Question: I am trying to have a dropdown button within plotly that enables to use different columns of my dataframe for traces to be drawn. However, switching from the first trace to another, arbitrary values gets plotted (not sure what values plotly uses after the first change, but they don't match the dataframe values), the legend gets screwed up (colors are not unique anymore, labels are out of order, not all of the values are shown on the legend, etc.). You can see the plot in action at the link below on R-pubs.
<URL>
What do I mean by not the right traces are drawn? Simply switching to A2 and going back to A1, you see that the plot looks different from the first render and there are duplicated colors/labels on the plot and the legend.
Here's the code I have used (see the reproducible data at the bottom). Here, I am adding 7 traces and then within the 'layout' argument I assign these 7 traces to the dropdown button.
'''
ex_df %>%
plot_ly(x = ~Date, color = ~Model) %>%
add_lines(y = ~'A1') %>%
add_lines(y = ~'A2', visible = F) %>%
add_lines(y = ~'A3', visible = F) %>%
add_lines(y = ~'B1', visible = F) %>%
add_lines(y = ~'B2', visible = F) %>%
add_lines(y = ~'C1', visible = F) %>%
add_lines(y = ~'C2', visible = F) %>%
layout(
title = "Plotly Dropdown Menus",
xaxis = list(domain = c(1, 1)),
yaxis = list(title = "Value"),
updatemenus = list(
list(y = 10,
buttons = list(
list(method = "restyle",
args = list("visible", list(T, F, F, F, F, F, F)),
label = "A1"),
list(method = "restyle",
args = list("visible", list(F, T, F, F, F, F, F)),
label = "A2"),
list(method = "restyle",
args = list("visible", list(F, F, T, F, F, F, F)),
label = "A3"),
list(method = "restyle",
args = list("visible", list(F, F, F, T, F, F, F)),
label = "B1"),
list(method = "restyle",
args = list("visible", list(F, F, F, F, T, F, F)),
label = "B2"),
list(method = "restyle",
args = list("visible", list(F, F, F, F, F, T, F)),
label = "C1"),
list(method = "restyle",
args = list("visible", list(F, F, F, F, F, F, T)),
label = "C2")
)
)
)
)
'''
The code runs fine, and looks OK with the first render.

#### Example Dataset:
'''
#dput(ex_df)
ex_df <- structure(list(Model = c("M_0", "M_1", "M_2", "M_3", "M_4", "M_5",
"M_0", "M_1", "M_2", "M_3", "M_4", "M_5",
"M_0", "M_1", "M_2", "M_3", "M_4", "M_5"),
Date = structure(c(<PHONE>, <PHONE>, <PHONE>,
<PHONE>, <PHONE>, <PHONE>,
<PHONE>, <PHONE>, <PHONE>,
<PHONE>, <PHONE>, <PHONE>,
<PHONE>, <PHONE>, <PHONE>,
<PHONE>, <PHONE>, <PHONE>),
tzone = "", class = c("POSIXct", "POSIXt")),
A1 = c(4.3924, 2.77967, 3.23016, 3.23016, 4.3924, 4.3924,
4.45712, 2.8175, 3.27791, 3.27789, 4.45715, 4.43708,
4.87661, 3.10666, 3.61006, 3.61005, 4.8779, 4.79372),
A2 = c(0.19052, 0.19052, 0.19052, 0.19052, 0.19052, 0.19052,
0.43156, 0.43156, 0.43156, 0.43163, 0.43156, 0.43156,
0.6055, 0.6055, 0.6055, 0.60551, 0.6055, 0.6055),
A3 = c(NA, 4.33173, 3.88124, 3.88124, 2.719, 2.719,
NA, 4.33173, 3.96342, 3.9293, 2.719, 2.719,
NA, 4.34133, 2.46357, 4.12238, 2.719, 2.719),
B1 = c(13.03056, 11.41784, 11.86833, 11.86833, 13.03056,13.03056,
13.02643, 11.41376, 11.86428, 11.86428,13.02643, 13.02643,
13.01181, 11.3972, 11.84812, 11.84812, 13.01181, 13.01093),
B2 = c(15.90011, 18.61912, 14.73789, 18.61912, 18.6191, 18.6191,
20.56435, 21.78546, 20.17156, 21.78857, 21.78544, 21.78544,
18.05423, 19.96631, 17.51721, 19.96667, 19.96629, 19.96629),
C1 = c(116.84061, 116.84061, 120.72184, 116.84061, 116.84061, 116.84062,
35.50683, 35.50684, 36.85026, 35.56428, 35.50684, 35.50679,
162.67923, 162.67924, 168.46906, 162.67662, 162.67924, 162.67929),
C2 = c(<PHONE>, <PHONE>, 106.33588, 106.33589, <PHONE>, 106.33603,
-24.20234, -24.20234, -25.43058, -24.17748, -24.20234, -24.20229,
345.84013, 345.84011, 332.59987, 345.83915, 345.84011, 345.84026)),
class = c("tbl_df", "tbl", "data.frame"), row.names = c(NA, -18L))
'''
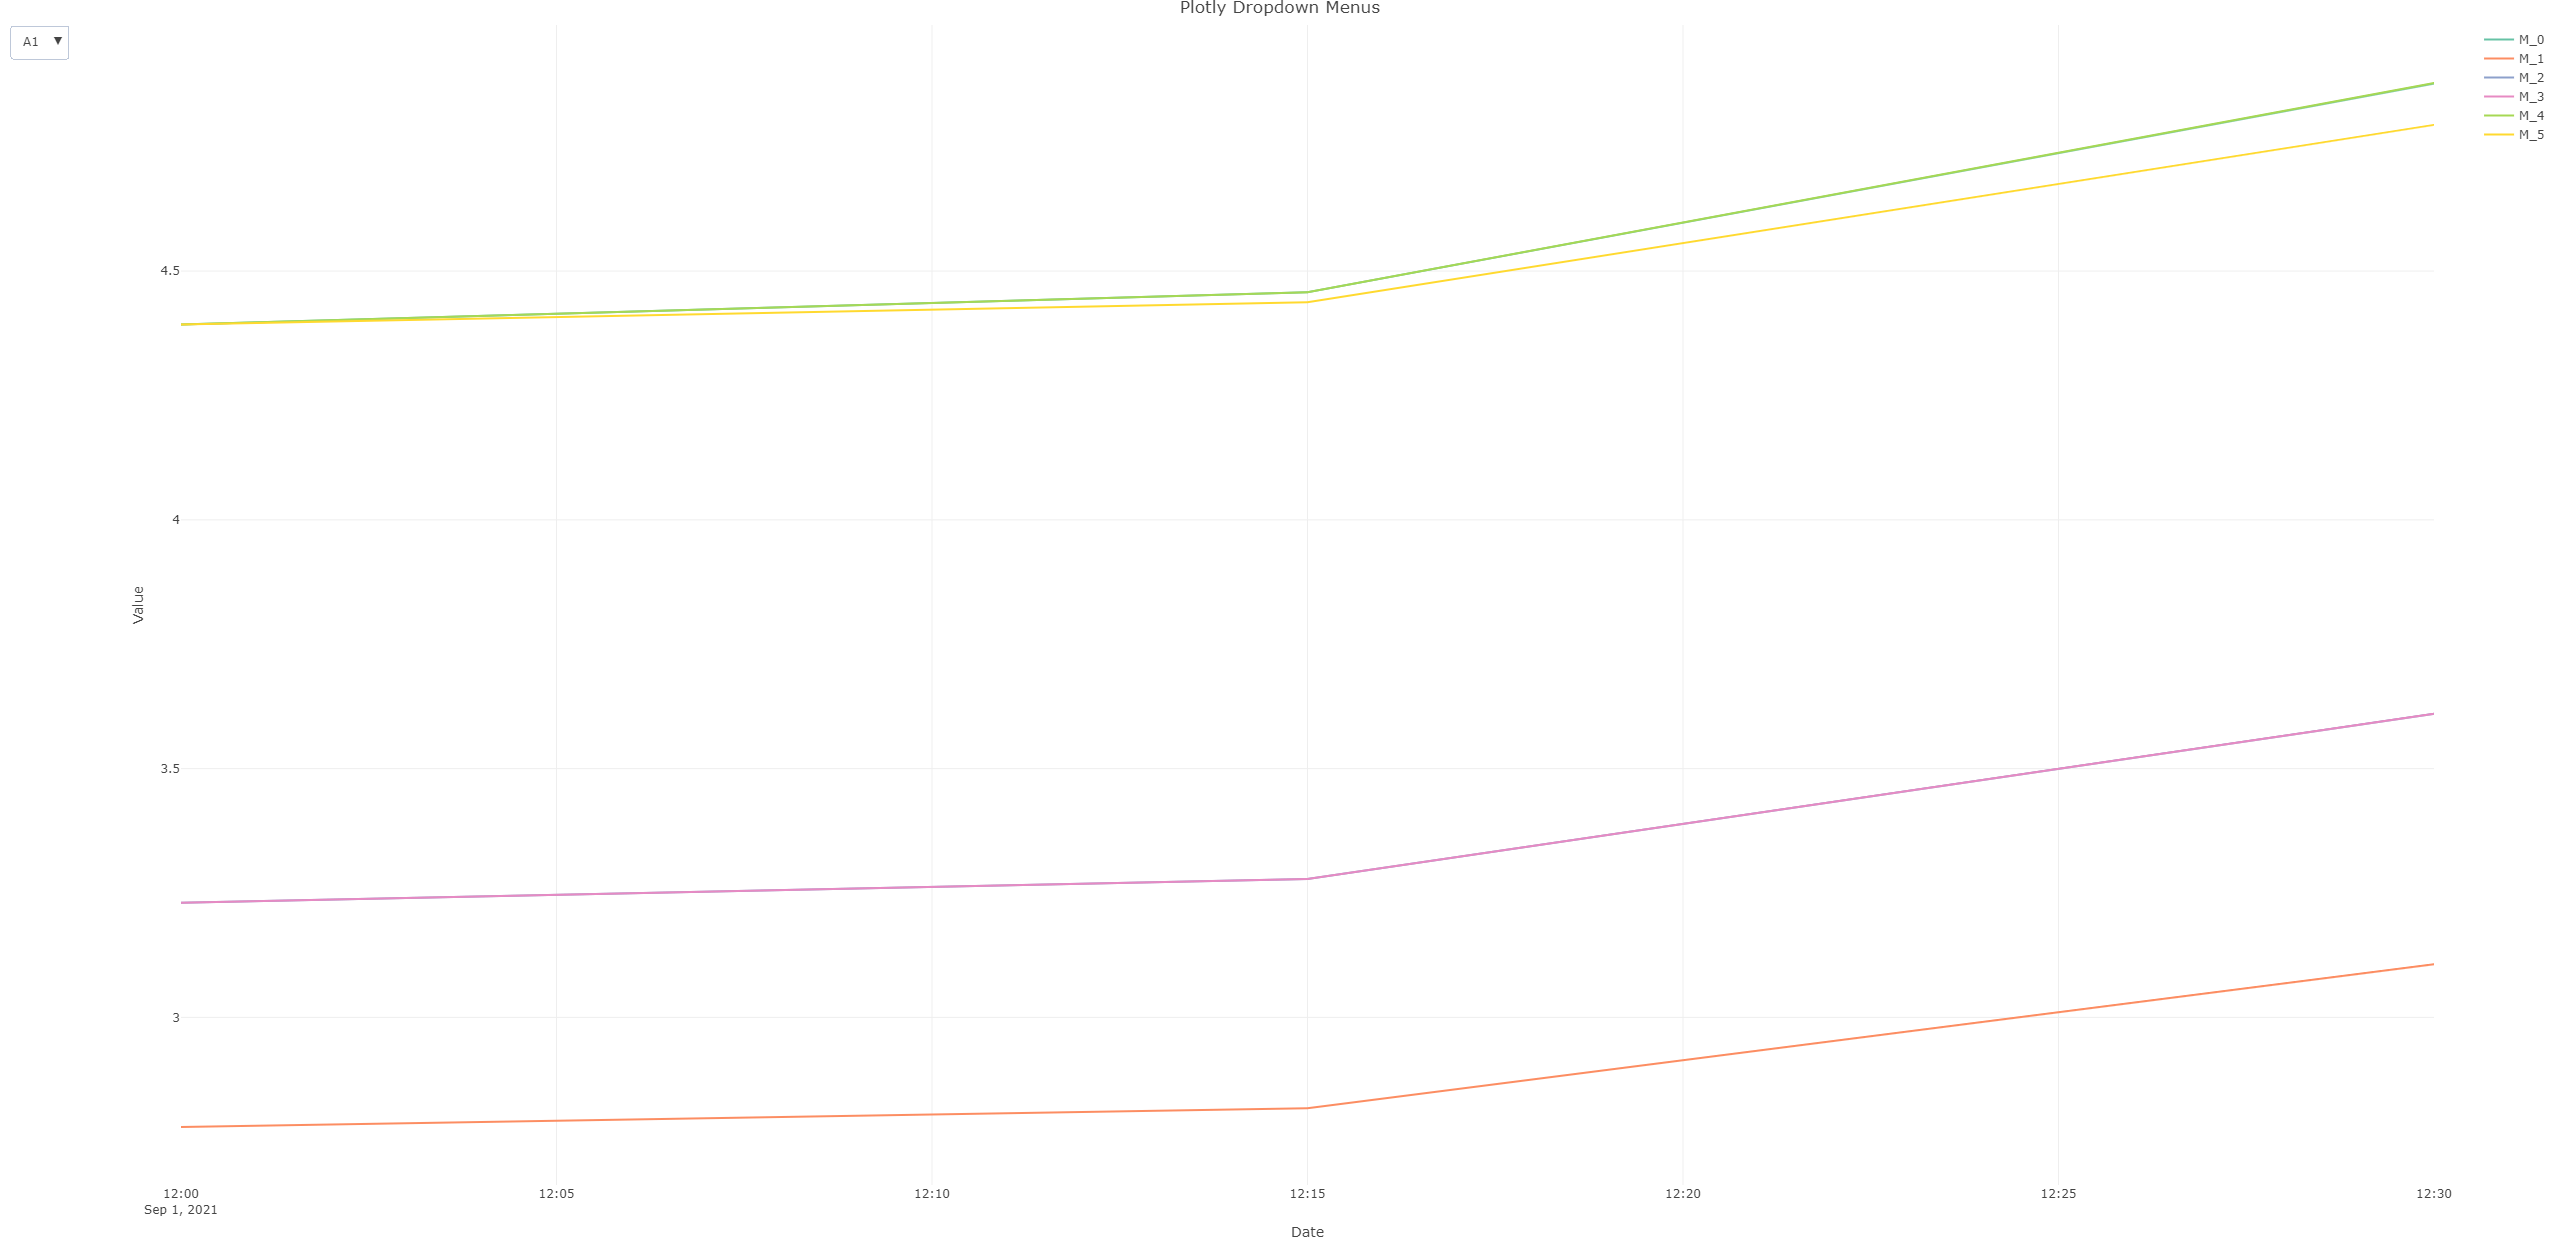
Answer: The reason you're not seeing what you expect is because of how Plotly handles your data. Typically, Plotly will make a separate trace for each . You created 7 traces; you have 6 unique values in 'Model'. You need around 42 T or F, but doesn't work.
How many traces?
'''
plt <- ex_df %>%
plot_ly(x = ~Date, color = ~Model) %>%
add_lines(y = ~A1) %>%
add_lines(y = ~A2, visible = F) %>%
add_lines(y = ~A3, visible = F) %>%
add_lines(y = ~B1, visible = F) %>%
add_lines(y = ~B2, visible = F) %>%
add_lines(y = ~C1, visible = F) %>%
add_lines(y = ~C2, visible = F)
plt <- plotly_build(plt)
length(plt$x$data)
# [1] 41
'''
To determine which column doesn't have all colors, sometimes you can look at the 'name' and 'legendgroup' for the traces. However, when I looked, there were no 'legendgroup' designations. The 'Model' is the trace name.
You can look at this like so:
'''
x <- invisible(lapply(1:length(plt$x$data),
function(i){
plt$x$data[[i]]$name
})) %>% unlist()
table(x)
# x
# M_0 M_1 M_2 M_3 M_4 M_5
# 6 7 7 7 7 7
'''
I tried a few more things to determine which trace was missing a color.
'''
funModeling::df_status(ex_df)
# A3 as has NA's; that's probably the one that's missing a color
ex_df[ , c(1, 5)] %>% na.omit() %>% select(Model) %>% unique()
# # A tibble: 5 x 1
# Model
# <chr>
# 1 M_1
# 2 M_2
# 3 M_3
# 4 M_4
# 5 M_5 # A3 is missing M_0
'''
The layout, armed with the right info.
'''
plt %>%
layout(
title = "Plotly Dropdown Menus",
xaxis = list(domain = c(1, 1)),
yaxis = list(title = "Value"),
updatemenus = list(
list(y = 10,
buttons = list(
list(method = "restyle",
args = list("visible", c(rep(T, 6), rep(F, 35))),
label = "A1"),
list(method = "restyle",
args = list("visible", c(rep(F, 6), rep(T, 6), rep(F, 29))),
label = "A2"),
list(method = "restyle",
args = list("visible", c(rep(F, 12), rep(T, 5), rep(F, 24))),
label = "A3"),
list(method = "restyle",
args = list("visible", c(rep(F, 17), rep(T, 6), rep(F, 18))),
label = "B1"),
list(method = "restyle",
args = list("visible", c(rep(F, 23), rep(T, 6), rep(F, 12))),
label = "B2"),
list(method = "restyle",
args = list("visible", c(rep(F, 33), rep(T, 6), rep(F, 6))),
label = "C1"),
list(method = "restyle",
args = list("visible", c(rep(F, 35), rep(T, 6))),
label = "C2")
) # end buttons list
)) # end updatemenus list
) # end layout
'''
Looks good.
<URL>
I ran another plot just to check.
'''
ex_df %>%
plot_ly(x = ~Date, color = ~Model) %>%
add_lines(y = ~C2) %>%
layout(
title = "Plotly Dropdown Menus",
xaxis = list(domain = c(1, 1)),
yaxis = list(title = "Value"))
'''
<URL>